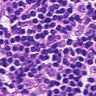
Metastatic tissue present: no